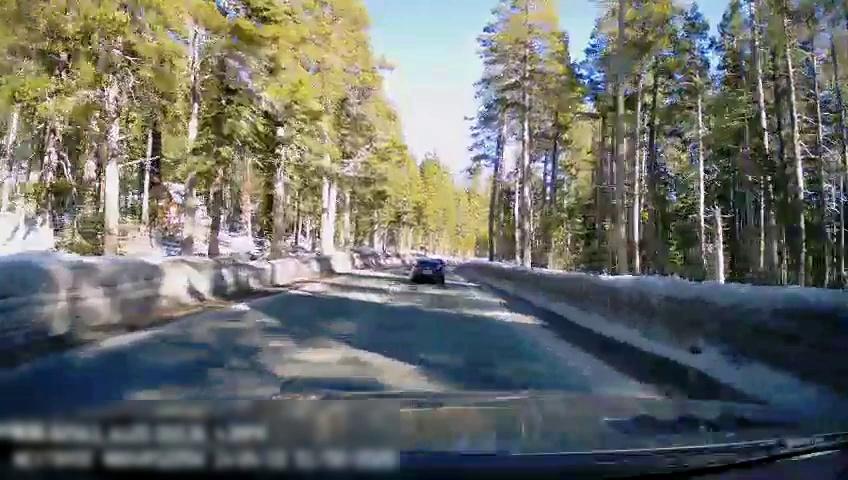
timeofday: Day
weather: Snowy
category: Drivable Space
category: Vehicles | Car